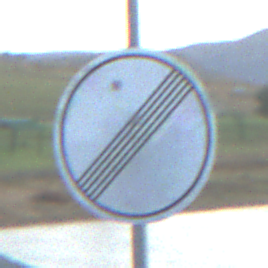
Verkehrszeichen: EndeSaemtlicherBegrenzungen
Umgebung: Outdoor, RoadRail
Tageszeit: SunriseSunset
Wetter: PartlyCloudy
Licht: Natural
Jahreszeit: NotSpecified
Kontrast: LowContrast